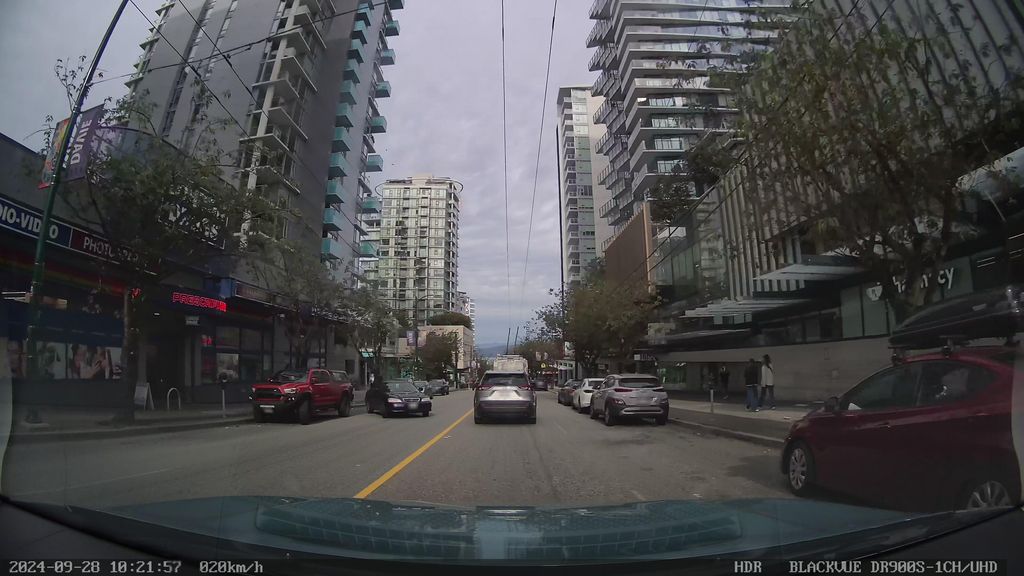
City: vancouver